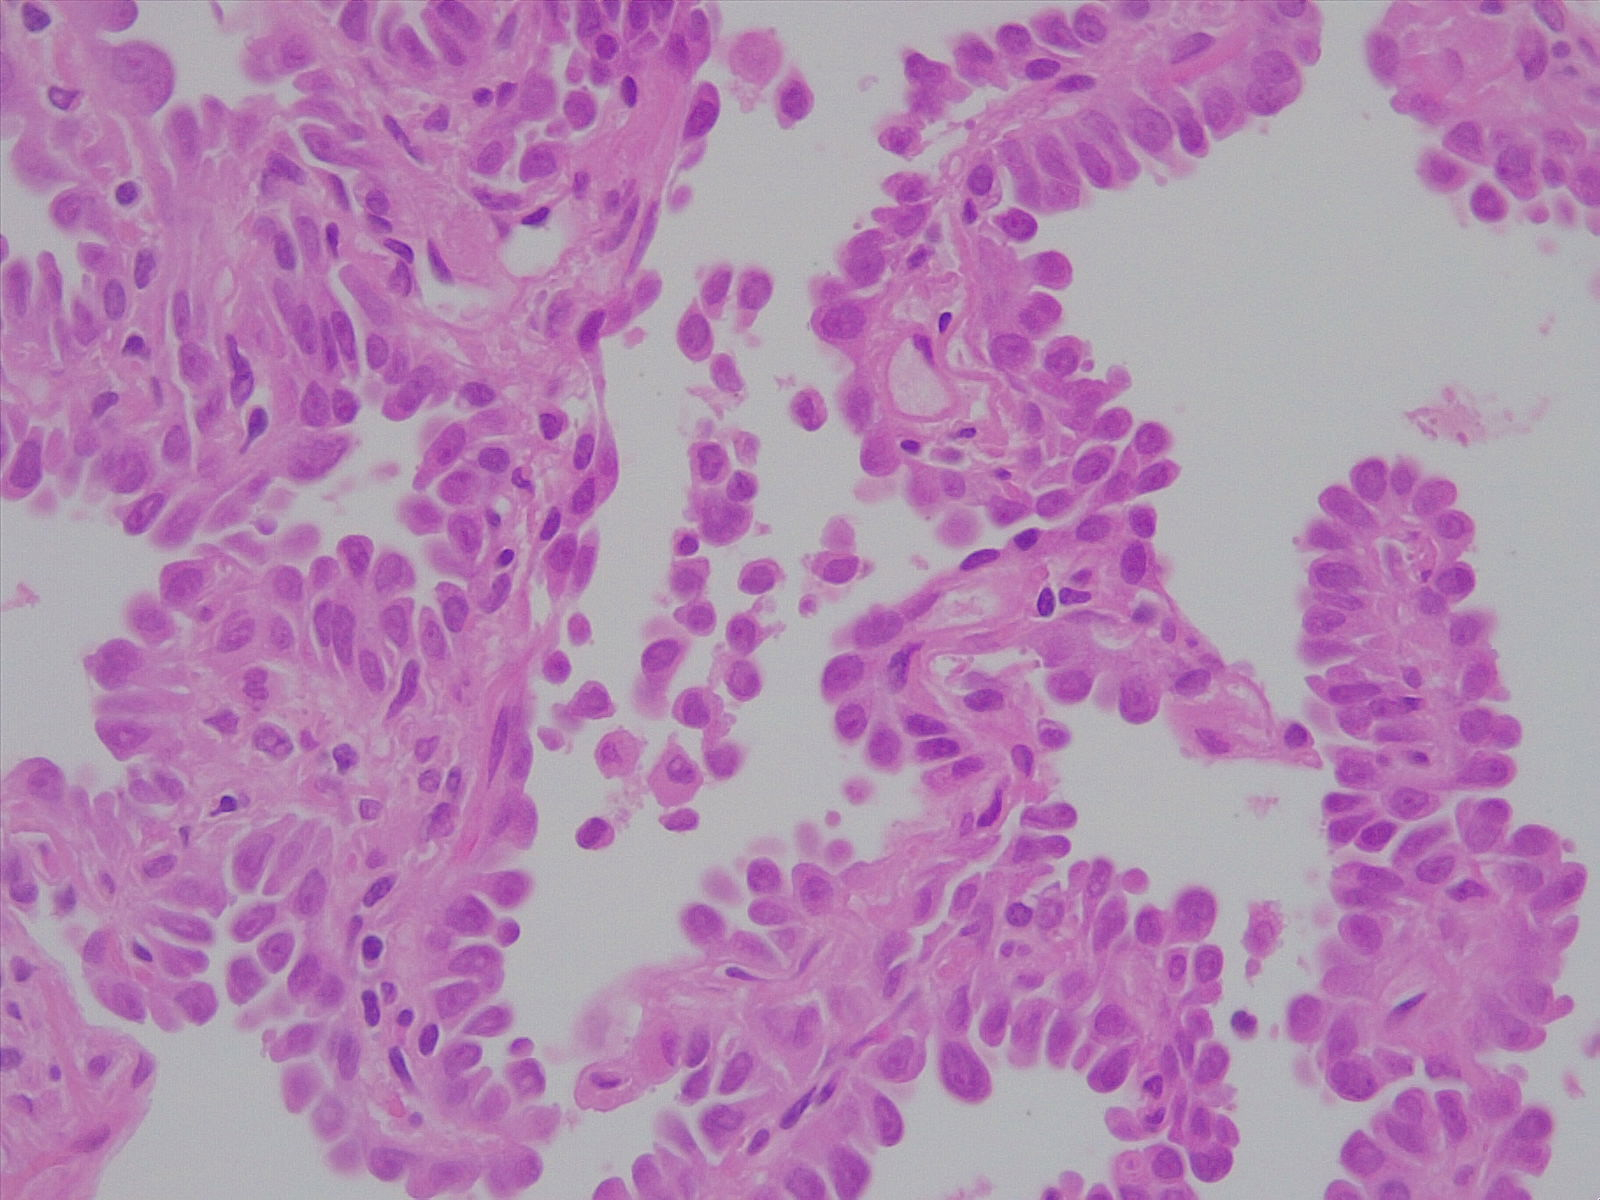
Label: lung adenocarcinoma, well differentiated